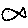
Label: fish